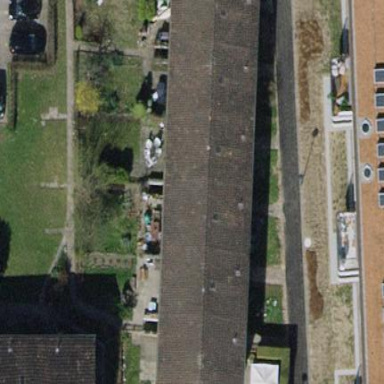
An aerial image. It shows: Terrace building.